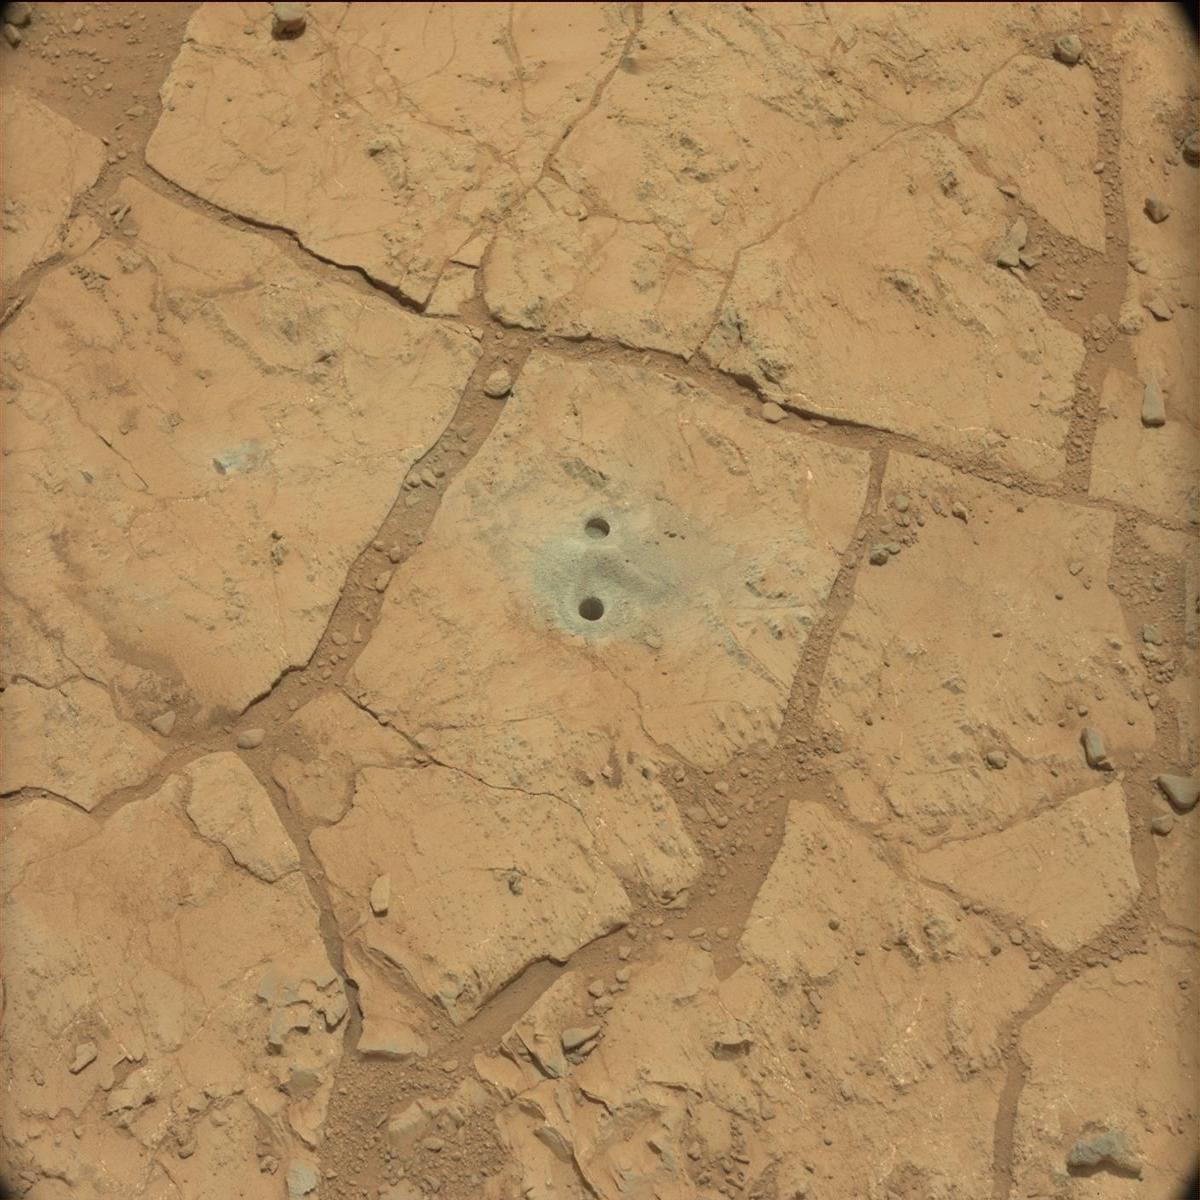
Terrain classes present: Bedrock, Rock, Sand / Soil